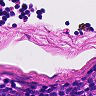
Metastatic tissue present: no